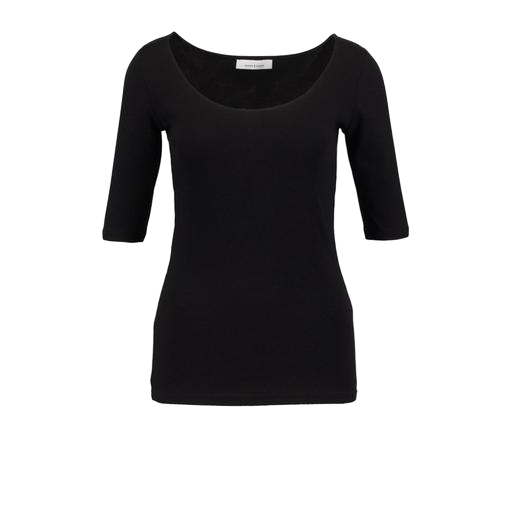
black three-quarter-sleeve scoop-neck t-shirt only macy, black three-quarter-sleeve top only macy, black scoop neck t-shirt, white background